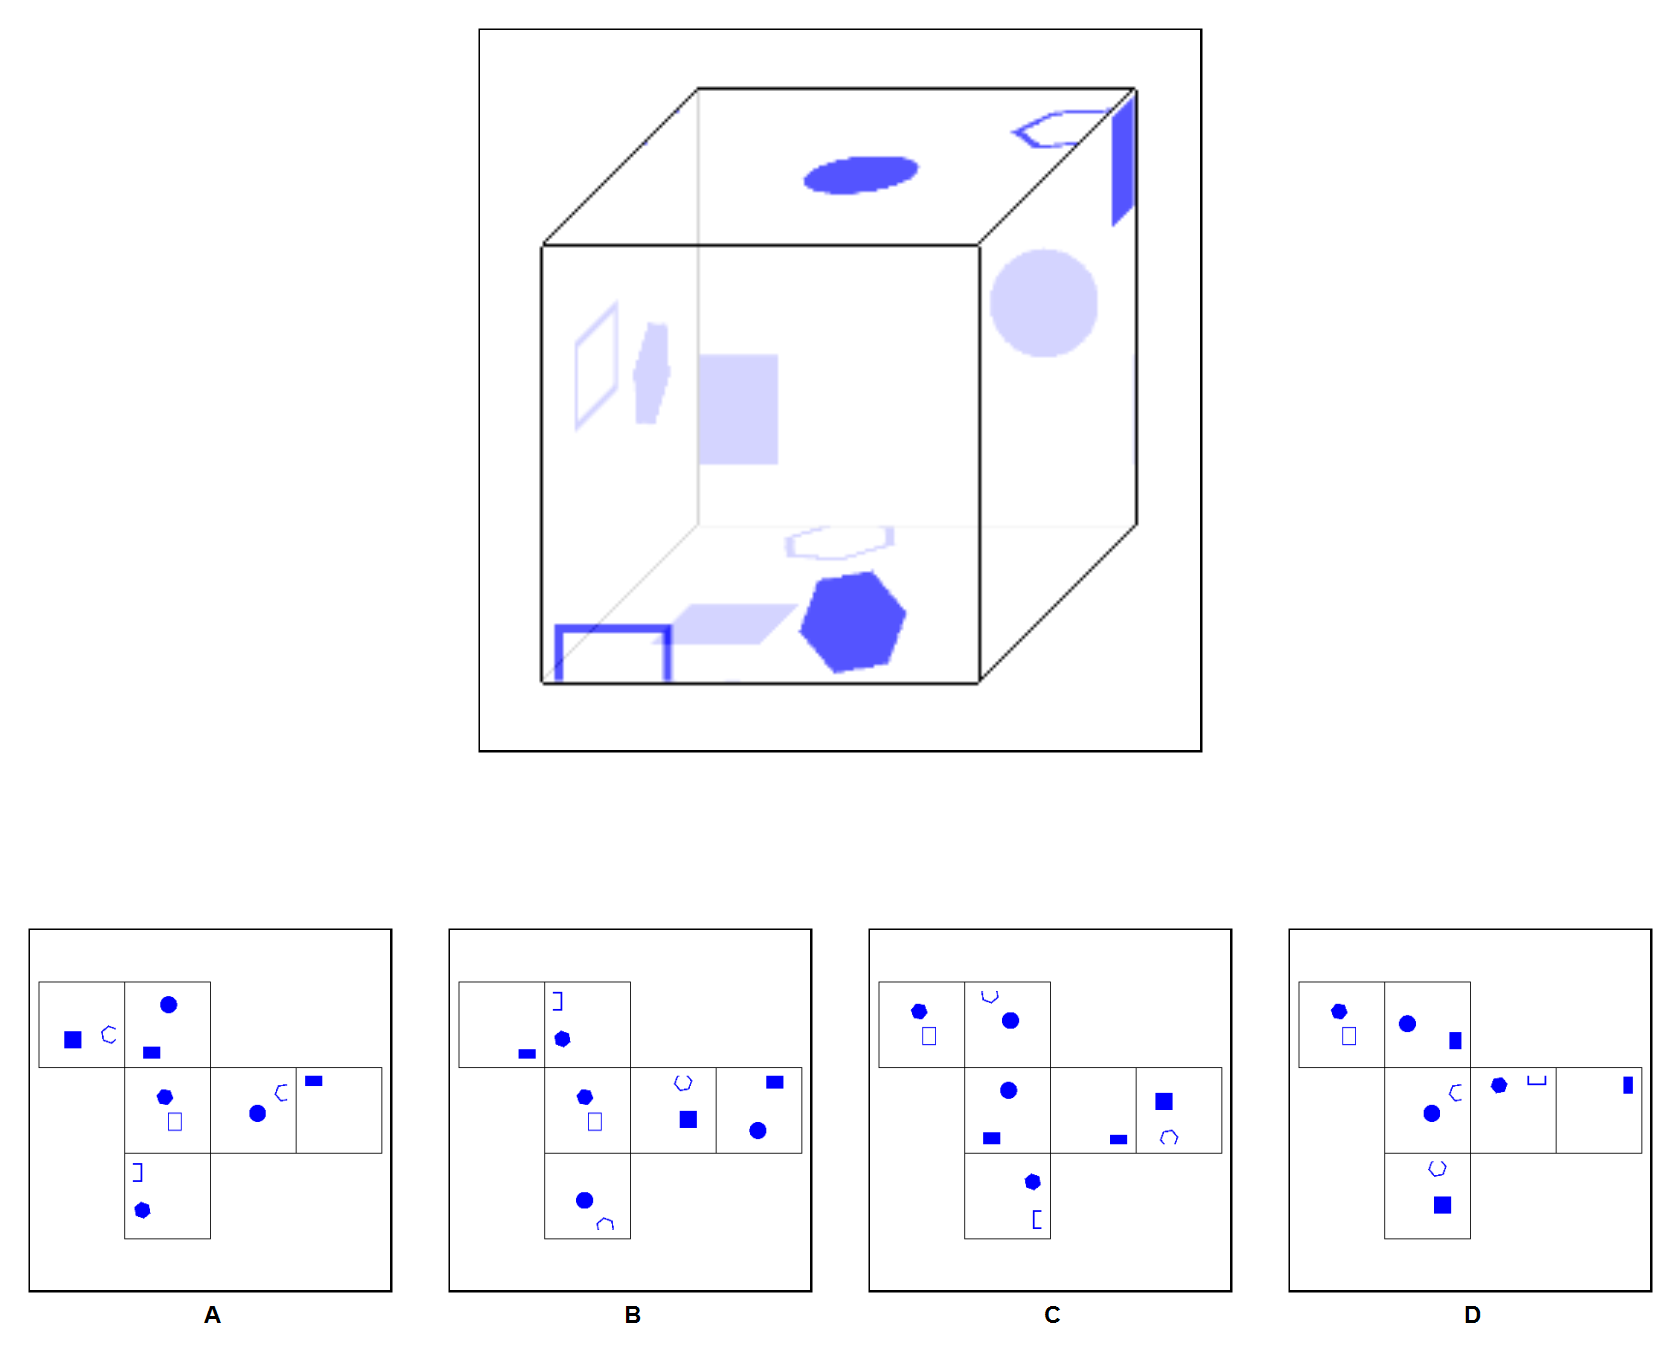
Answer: A